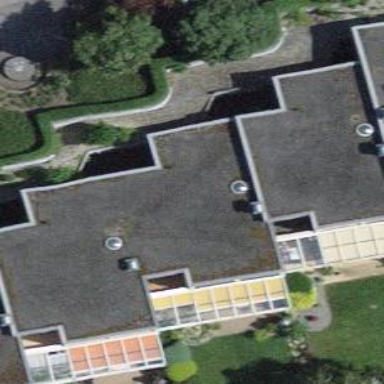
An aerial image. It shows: Terrace building.